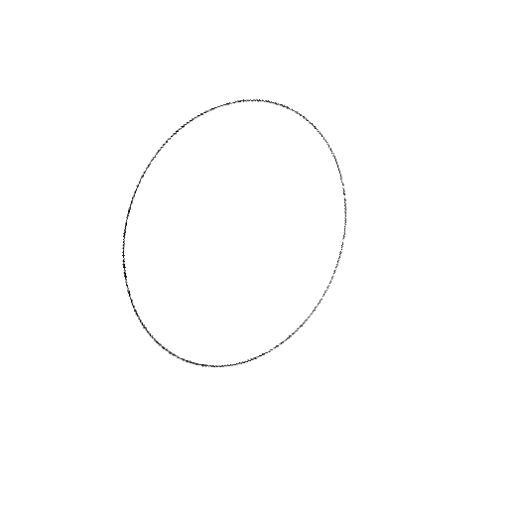
Crossing number: 0